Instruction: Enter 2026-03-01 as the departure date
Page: home
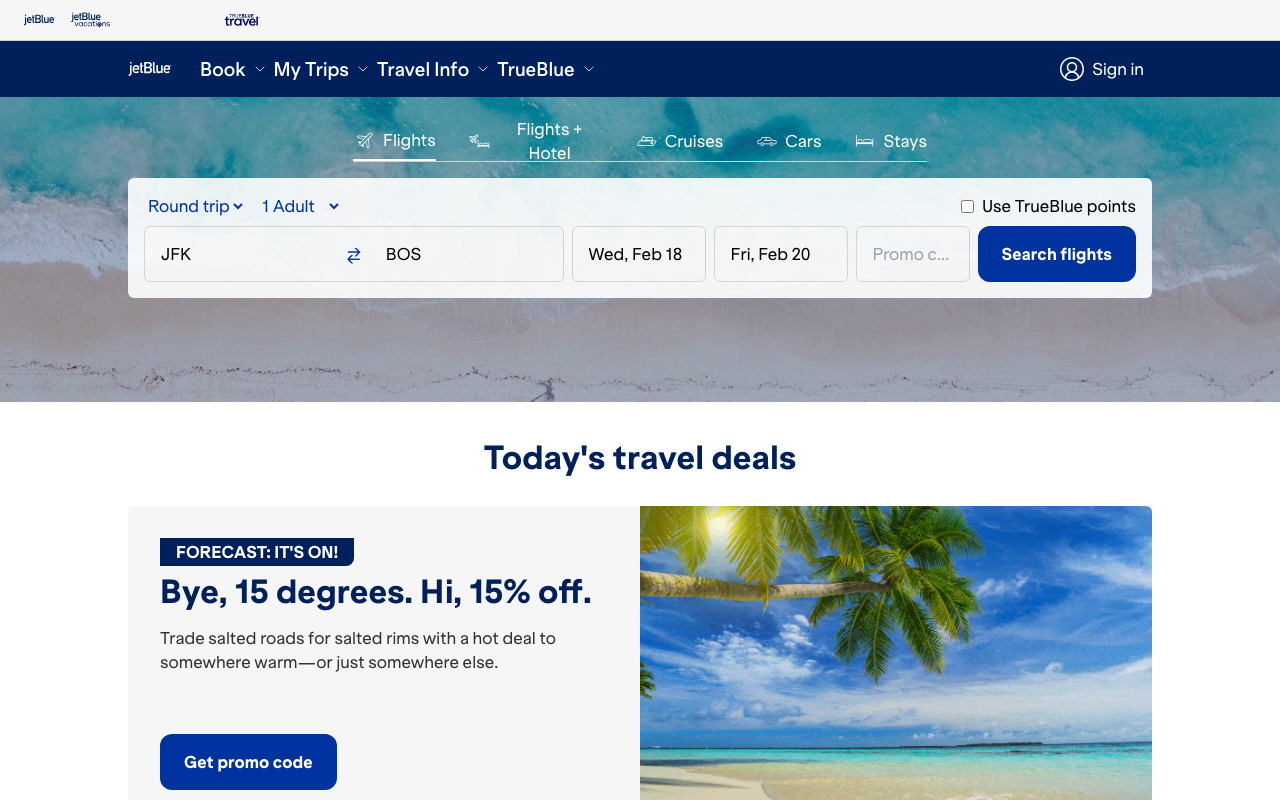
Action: type